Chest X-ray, PA view. Patient: 50 years old, sex F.
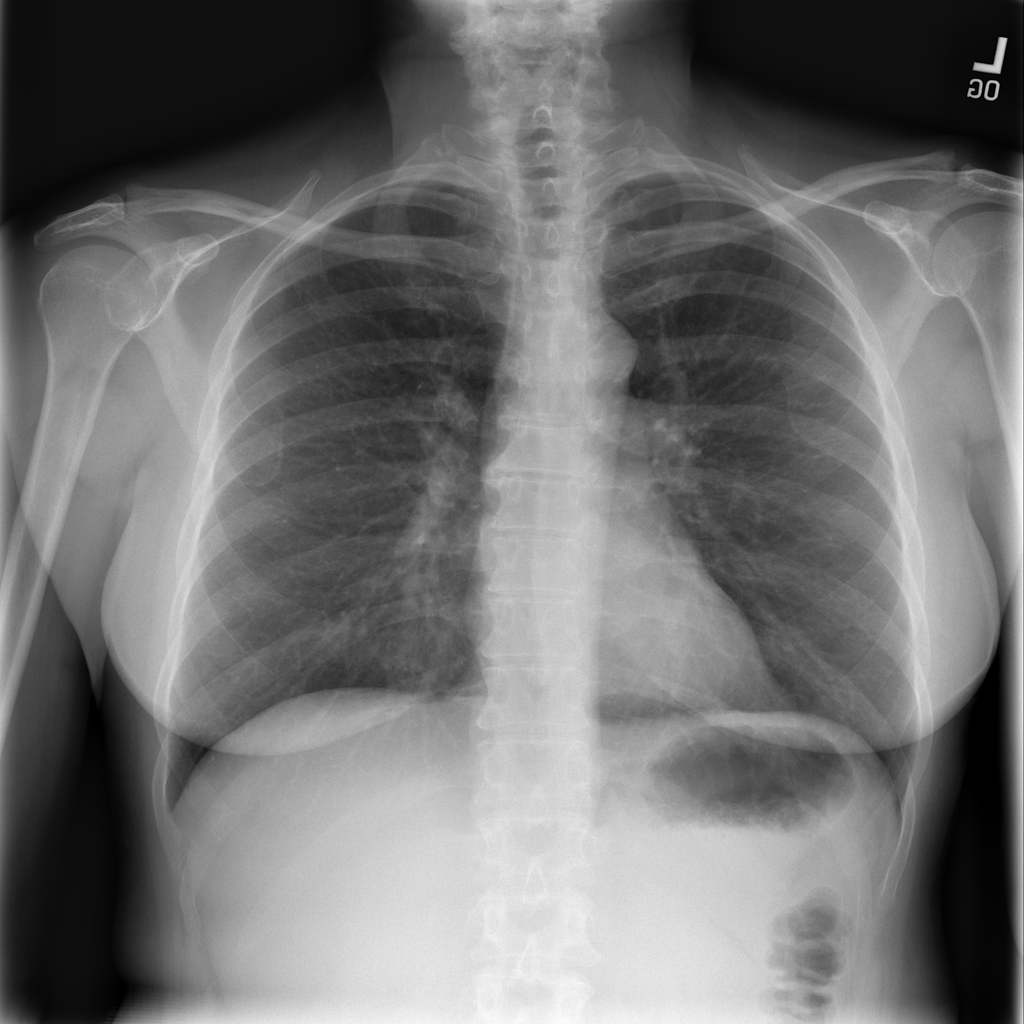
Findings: No Finding